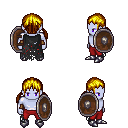
a pixel art fantasy rpg character, male body template, dark elf, purple skin, black tattered cape, red pants, blonde twin-tailed hairstyle, cloth bracers, metal boots, shield, four views (front, back, left, right), 2x2 character sprite sheet, small pixel art, hard edges, no anti-aliasing